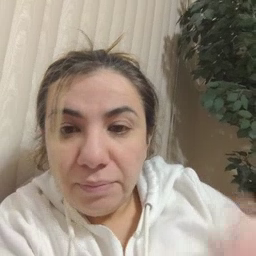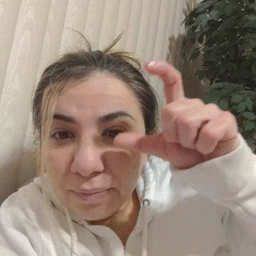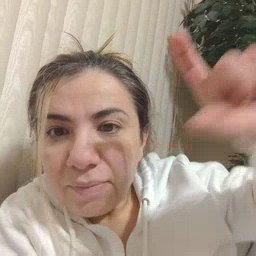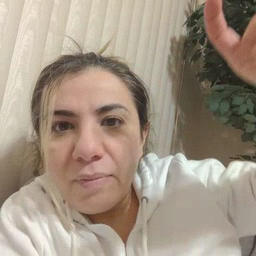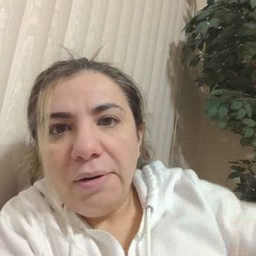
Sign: moon